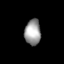
Tissue: lung
Cell type: Epithelial cells
Senescence score: 0.2198
Nuclear area (px): 405
Mean DAPI intensity: 155.205